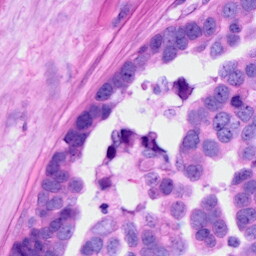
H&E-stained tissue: Ovarian